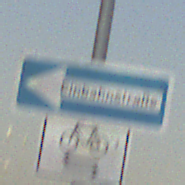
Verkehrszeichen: EinbahnstrasseLinksweisend
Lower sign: RichtungsangabeDurchPfeile9
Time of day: MorningAfternoon
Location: Outdoor (Suburban)
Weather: Clear
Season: NotSpecified
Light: Natural